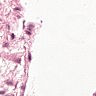
Metastatic tissue present: no